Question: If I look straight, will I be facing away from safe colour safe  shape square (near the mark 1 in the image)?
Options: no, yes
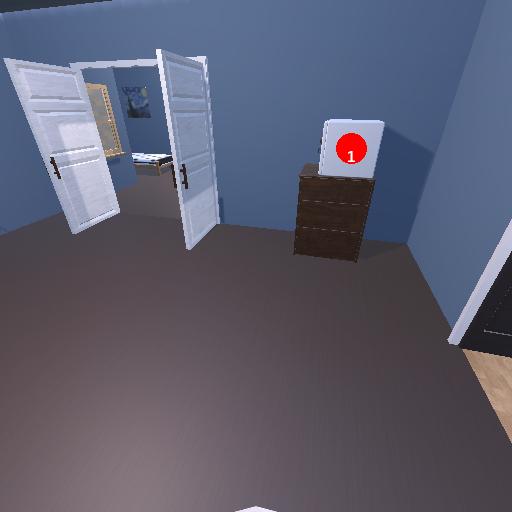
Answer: no